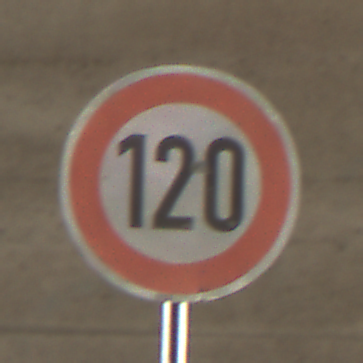
Verkehrszeichen: Geschwindigkeit120
Umgebung: Roofed, Tunnel
Tageszeit: Midday
Wetter: NotSpecified
Licht: Natural
Jahreszeit: NotSpecified
Kontrast: MediumContrast